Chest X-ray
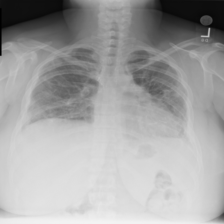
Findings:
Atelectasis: negative
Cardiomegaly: negative
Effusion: negative
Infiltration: negative
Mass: negative
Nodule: negative
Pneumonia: negative
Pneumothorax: negative
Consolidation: negative
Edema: negative
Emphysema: negative
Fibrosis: negative
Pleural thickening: negative
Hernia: negative